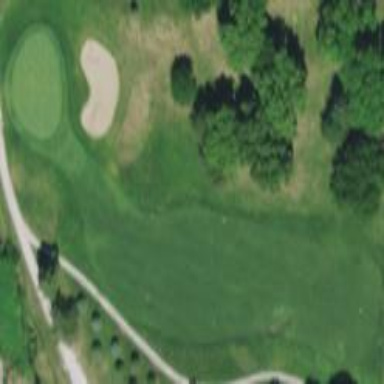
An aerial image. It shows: Golf fairway surrounded by grass.